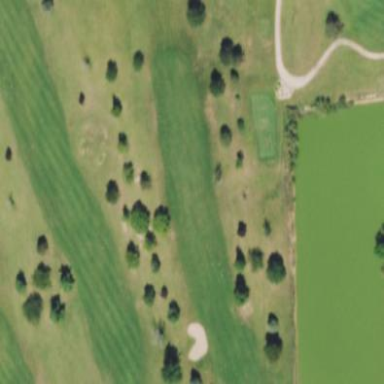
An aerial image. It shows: Golf fairway surrounded by grass.